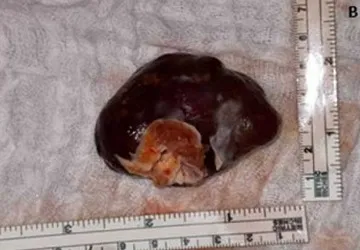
Gross pictures of the left atrial mass. Gross pictures.
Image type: medical_photograph (other_medical_photograph)